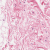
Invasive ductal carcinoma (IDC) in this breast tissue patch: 0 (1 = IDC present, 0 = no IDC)